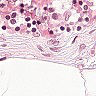
Metastatic tissue present: no